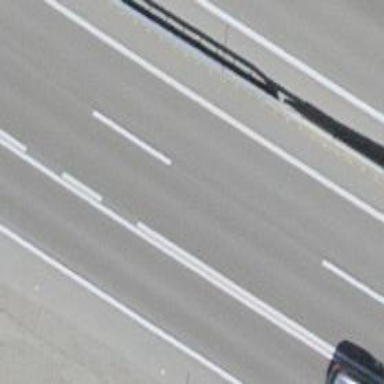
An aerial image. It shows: Motorway junction.